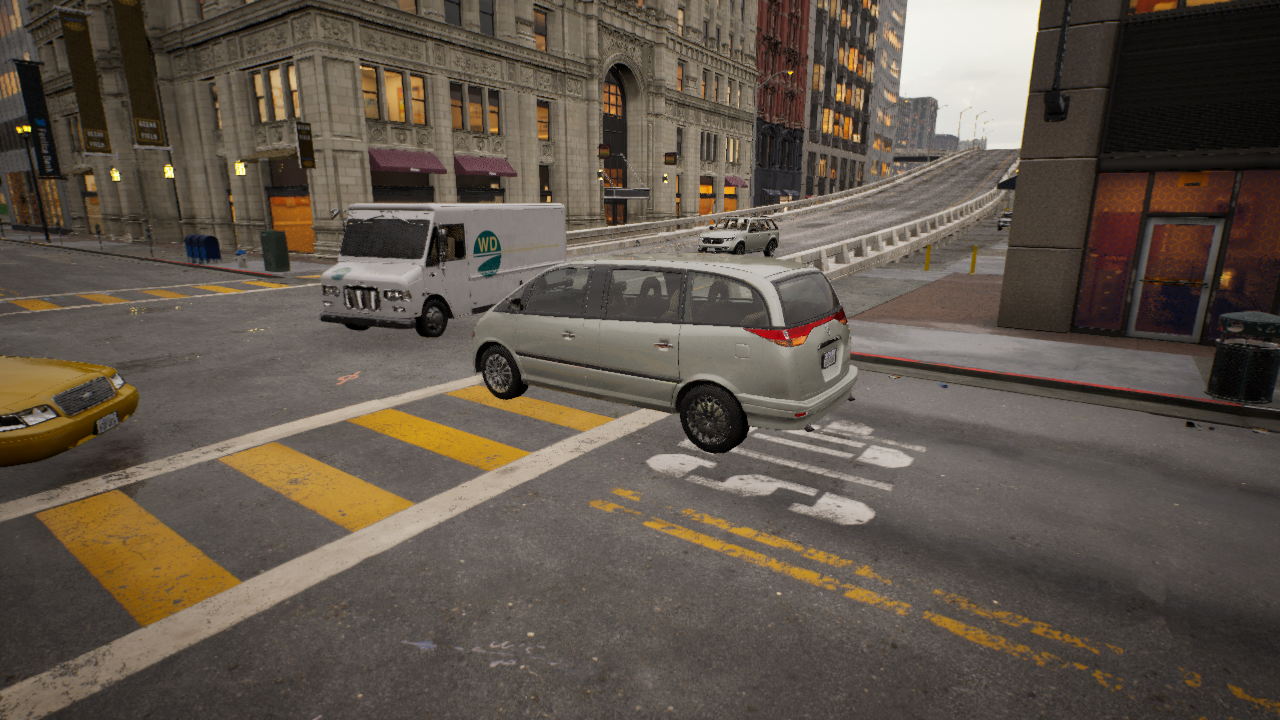
Venue: residential
Lighting: golden hour
Vehicle rig: minivan